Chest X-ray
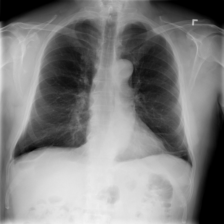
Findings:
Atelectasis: positive
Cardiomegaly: negative
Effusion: negative
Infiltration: negative
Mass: negative
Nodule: negative
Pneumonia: negative
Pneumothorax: negative
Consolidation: negative
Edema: negative
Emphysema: negative
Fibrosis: negative
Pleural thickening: negative
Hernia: negative